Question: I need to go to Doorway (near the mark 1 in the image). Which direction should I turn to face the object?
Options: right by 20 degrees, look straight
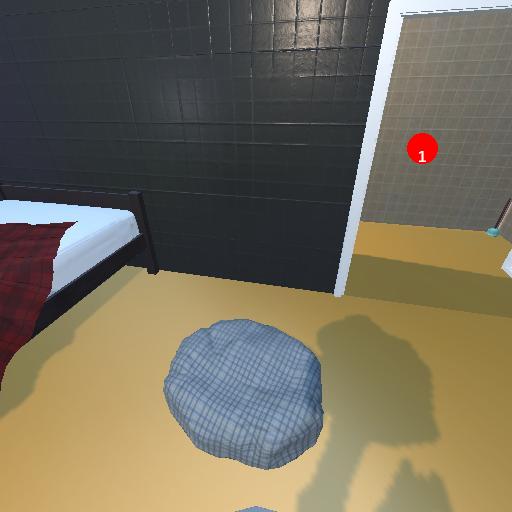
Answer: right by 20 degrees